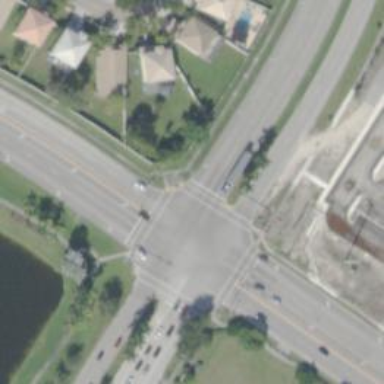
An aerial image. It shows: Uncontrolled road crossing.